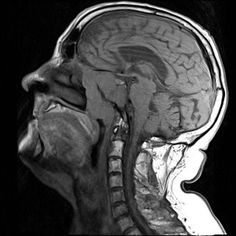
Label: notumor